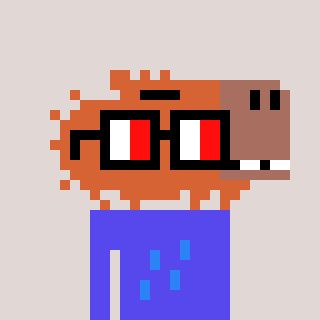
a pixel art character with square glasses with black frames and red eyes, a capybara-shaped head and a computerblue-colored body on a warm background